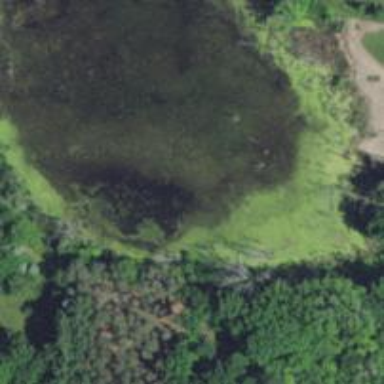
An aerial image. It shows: Peaceful pond surrounded by nature.